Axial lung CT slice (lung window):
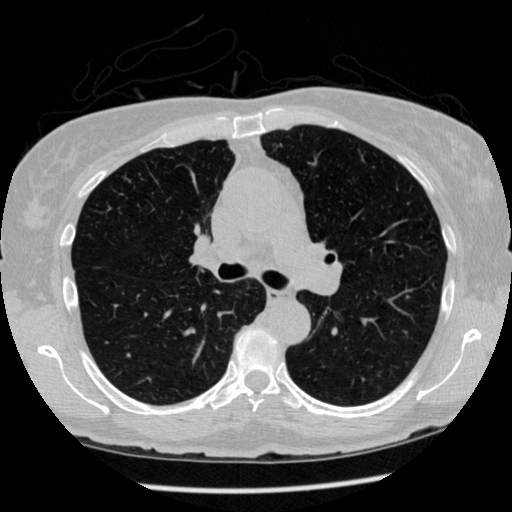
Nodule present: no